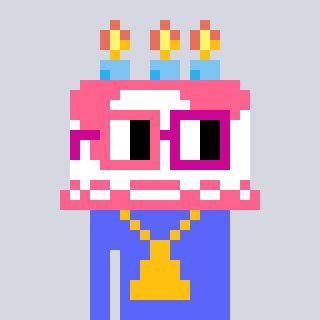
a pixel art character with square pink and red glasses, a cake-shaped head and a purple-colored body on a cool background